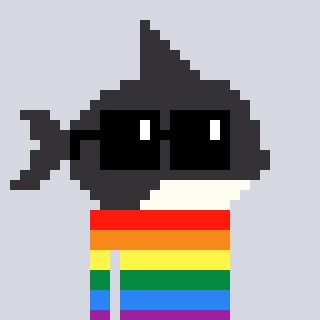
a pixel art character with square black sunglasses, a orca-shaped head and a orange-colored body on a cool background